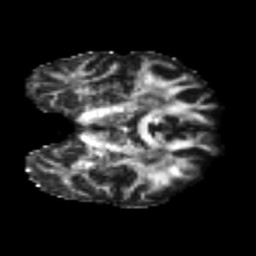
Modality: FA
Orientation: coronal
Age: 24
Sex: male
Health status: healthy
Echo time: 0.074 s